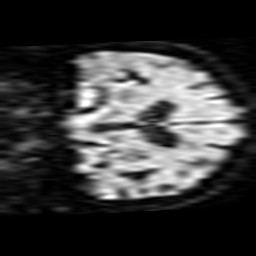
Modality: TRACE
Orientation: coronal
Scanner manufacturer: philips
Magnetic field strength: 1.5 T
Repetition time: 3.122 s
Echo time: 0.06279 s